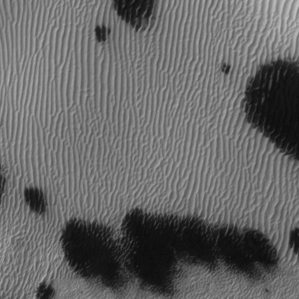
Label: frost